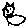
Label: cat